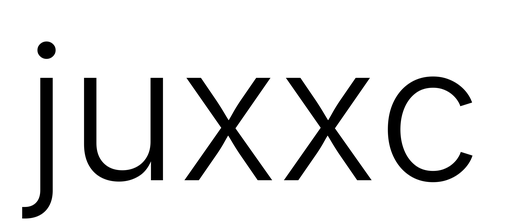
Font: Inter_Light